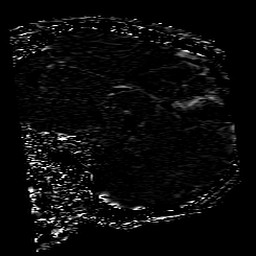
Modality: SWI
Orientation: sagittal
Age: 66
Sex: male
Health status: ill
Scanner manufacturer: philips
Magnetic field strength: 3 T
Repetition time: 0.031 s